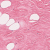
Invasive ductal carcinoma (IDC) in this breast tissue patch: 0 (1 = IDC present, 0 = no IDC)